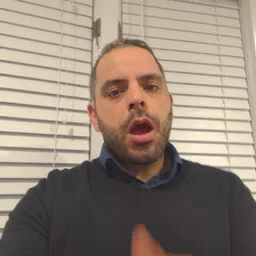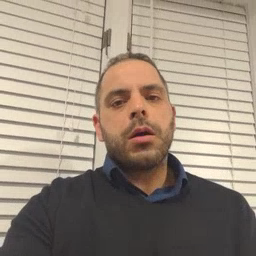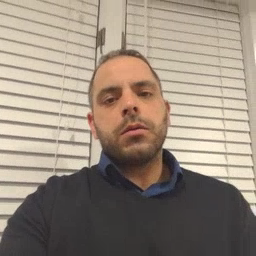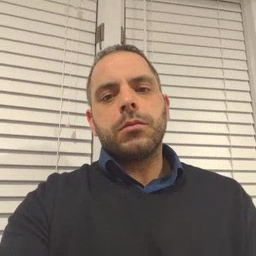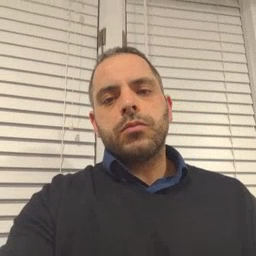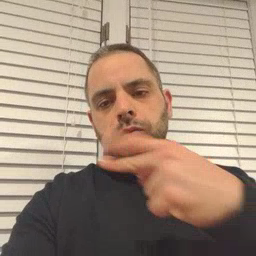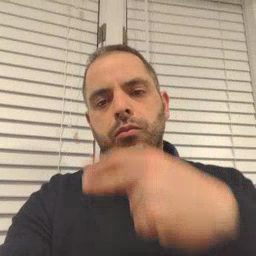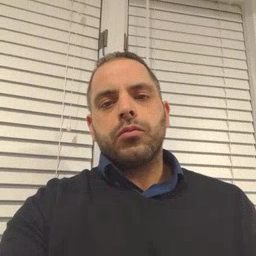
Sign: scissors